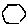
Label: hexagon